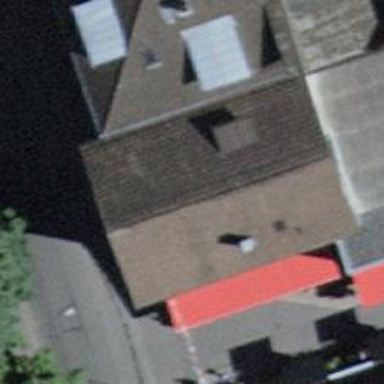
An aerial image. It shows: Restaurant.